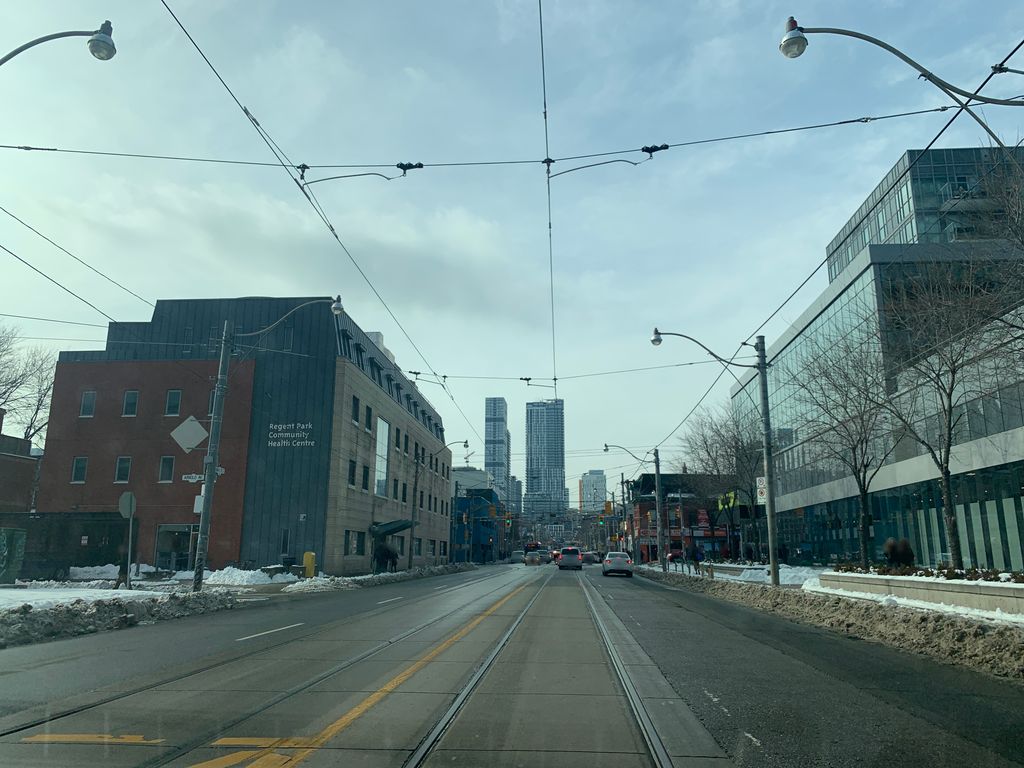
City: toronto